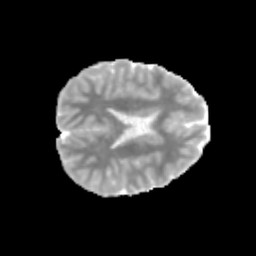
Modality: MD
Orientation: axial
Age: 11
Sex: male
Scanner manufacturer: siemens
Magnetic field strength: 3 T
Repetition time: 3.8 s
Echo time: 0.07 s